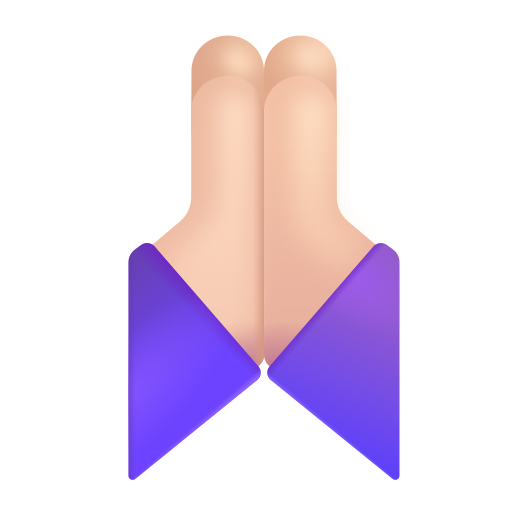
folded hands color light